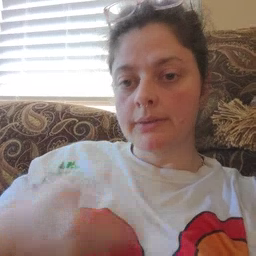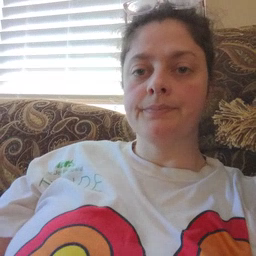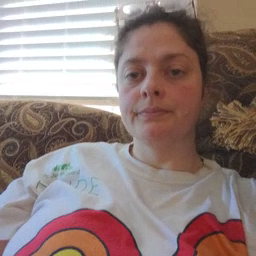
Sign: pizza